Question:
Question 1: The path that it is drawing is not correct. It draws with the wrong dimensions (Infinite length rectangle). The code seems fine.
Question 2: How do we incorporate the color in text form to fill the rectangle?
'''
Color of OBJECT = <input type="text" name="clr" value="red"/><br/><br/>
Start Co-ordinates (x, y)= <input type="text" name="xco1" value="20"/> , <input type="text" name = "yco1" value = "20"/><br/><br/>
Dimensions (l x b) = <input type="text" name="length1" value="100"/> x <input type="text" name = "breadth1" value = "50"/><br/><br/>
<button onclick="drawRect()"><h3>Draw Rectangle</h3></button>
<button onclick="clearCanvas()"><h3">Clear Canvas</h3></button><br/><br/>
<canvas id="myCanvas" width="500" height="300" style="border:4px solid #000000;">
</canvas>
'''
'''
function drawRect()
{
var canvas = document.getElementById("myCanvas");
var ctx = canvas.getContext("2d");
var colr = document.getElementsByName("clr")[0].value;
var xcrd = document.getElementsByName("xco1")[0].value;
var ycrd = document.getElementsByName("yco1")[0].value;
var len = document.getElementsByName("length1")[0].value;
var brd = document.getElementsByName("breadth1")[0].value;
ctx.beginPath();
ctx.moveTo(xcrd,ycrd);
ctx.lineTo(xcrd+len,ycrd);
ctx.lineTo(xcrd+len,ycrd+brd);
ctx.lineTo(xcrd,ycrd+brd);
ctx.closePath();
ctx.fill();
}
'''
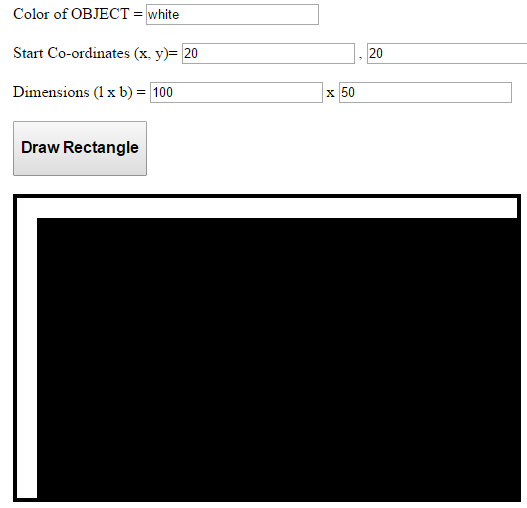
Answer: It's simply because it's treating all the values taken from the inputs as strings. You need to convert them to numbers, eg by using <URL>:
'''
var xcrd = parseInt(document.getElementsByName("xco1")[0].value, 10);
var ycrd = parseInt(document.getElementsByName("yco1")[0].value, 10);
var len = parseInt(document.getElementsByName("length1")[0].value, 10);
var brd = parseInt(document.getElementsByName("breadth1")[0].value, 10);
'''
When they're being used as arguments by themselves to a function, they're automatically coerced into numbers. However, when you do:
'''
ctx.lineTo(xcrd+len,ycrd+brd);
'''
They're still being treated as strings during the addition, so it's doing concatenation instead, so the function is being called as:
'''
ctx.lineTo("20"+"100","20"+"50");
'''
which ends up as
'''
ctx.lineTo("20100","2050");
'''
which is why you're seeing such a big rectangle. <URL> with the number parsing in.
Also, just for completeness, it's worth mentioning that there are <URL> for drawing rectangles, just in case you're not aware.